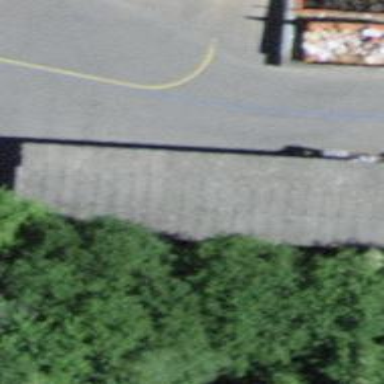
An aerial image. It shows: View of roof of building.